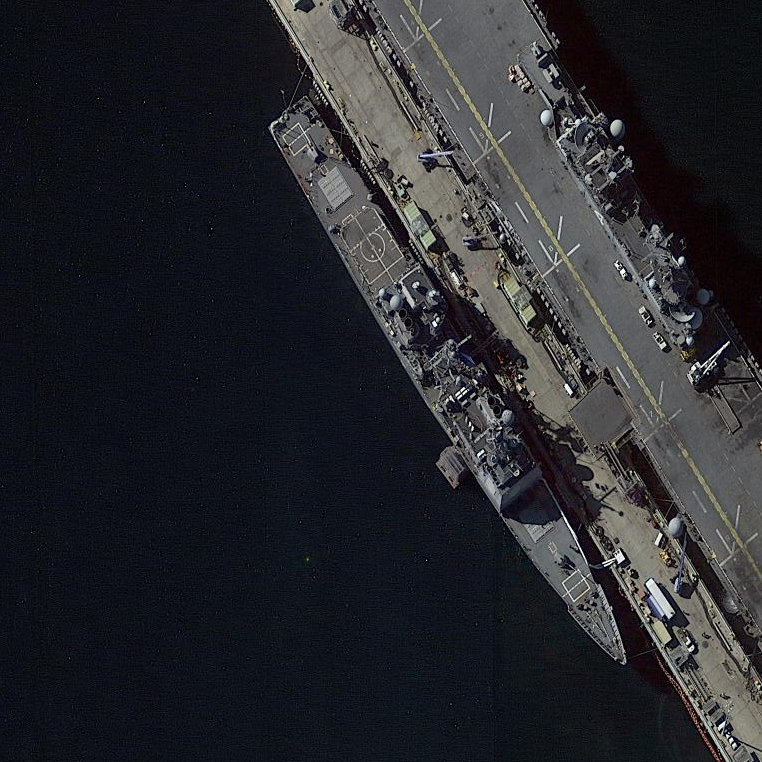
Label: cruiser